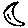
Label: moon